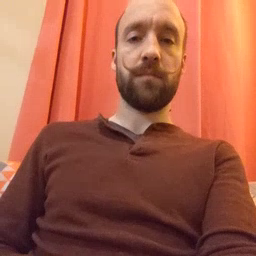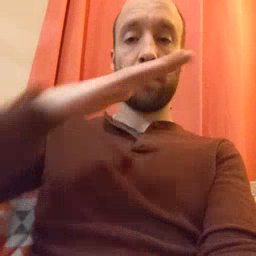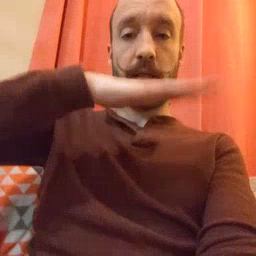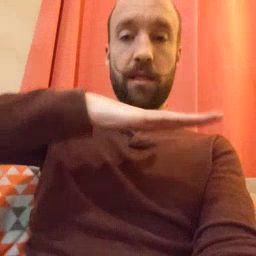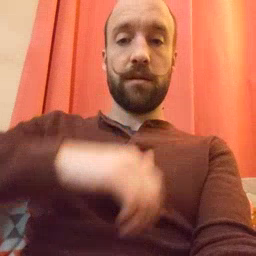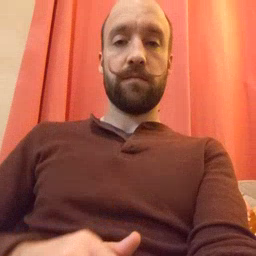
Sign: table